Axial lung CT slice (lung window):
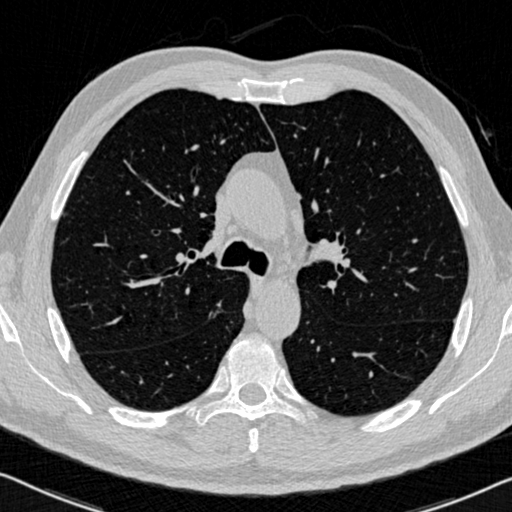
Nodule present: no